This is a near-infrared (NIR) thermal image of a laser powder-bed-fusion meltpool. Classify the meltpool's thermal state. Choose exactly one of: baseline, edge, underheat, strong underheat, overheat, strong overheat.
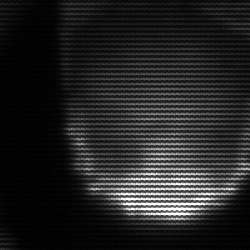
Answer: edge